Question: I need help. I have two fomrs. One form contains listBox with text files on disk but the second form must display content of the file selected from listBox from form 1. The listBox from Form1 and richTextBox from Form2 are public allready.
'''
namespace WindowsFormsApplication1
{
public partial class Form1 : Form
{
Form2 form2;
public Form1()
{
InitializeComponent();
}
private void Form1_Load(object sender, EventArgs e)
{
string folder = @"D:";
string[] txtfiles = Directory.GetFiles(folder, "*.txt");
listBox1.Items.AddRange(txtfiles);
}
private void listBox1_SelectedIndexChanged(object sender, EventArgs e)
{
form2 = new Form2();
form2.Show();
}
}
}
'''
Form 2
'''
namespace WindowsFormsApplication1
{
public partial class Form2 : Form
{
Form1 form1;
public Form2()
{
InitializeComponent();
}
private void Form2_Load(object sender, EventArgs e)
{
StreamReader sr = new StreamReader("");
//TODO
}
}
}
'''

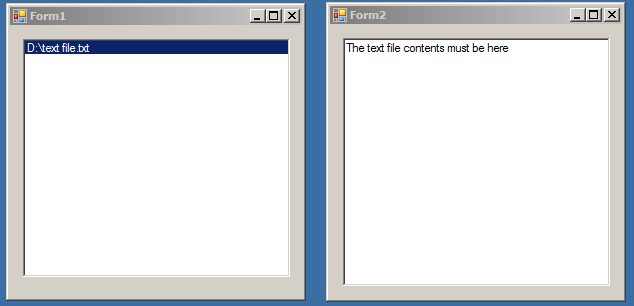
Answer: Instead of a reference to Form1, I would pass the file name into the constructor of Form2:
'''
public partial class Form2 : Form
{
public Form2(string fileName)
{
InitializeComponent();
textBox1.Text = File.ReadAllText(fileName);
}
}
'''
then in your calling method:
'''
form2 = new Form2(listBox1.SelectedItem.ToString());
form2.Show();
'''